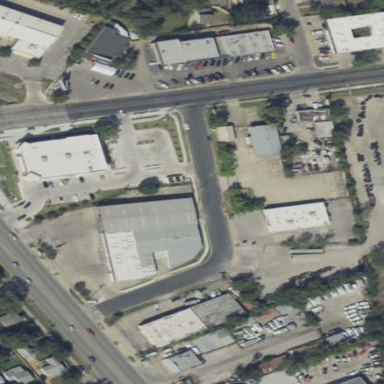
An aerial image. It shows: Retail area.